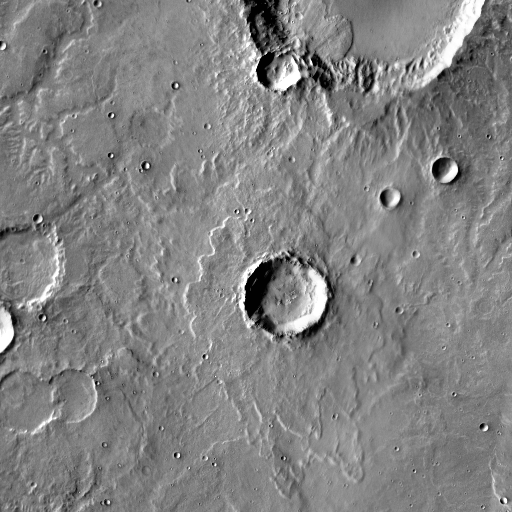
Crater classes present: Background, Other, Layered, Buried, Secondary